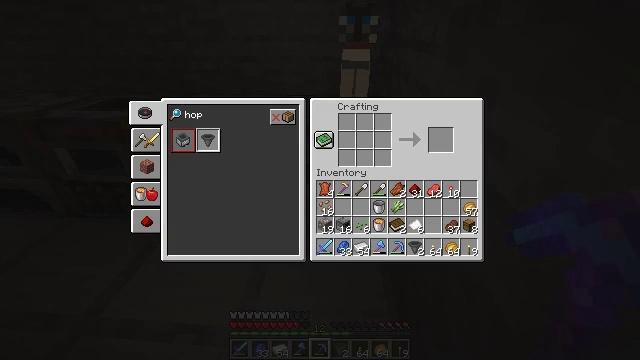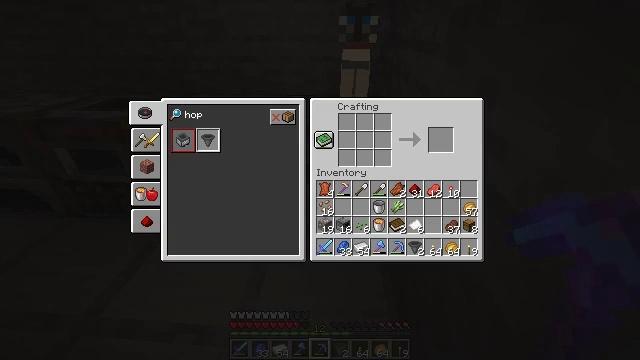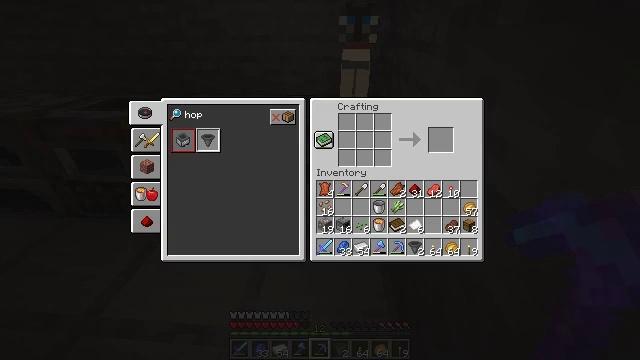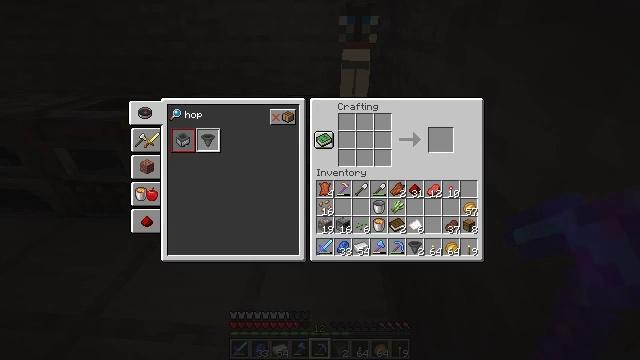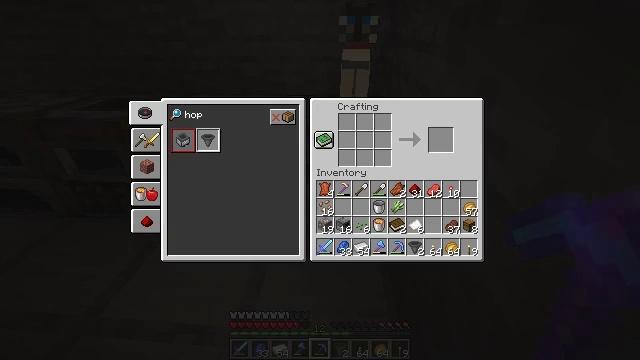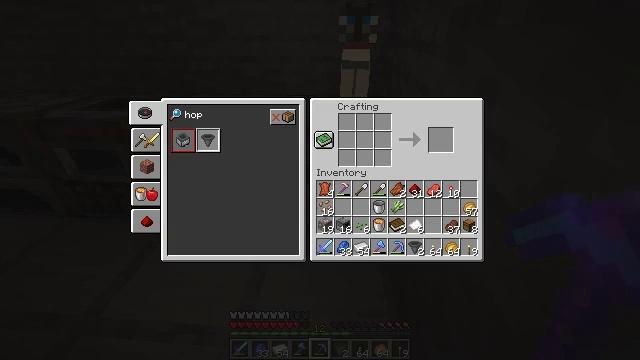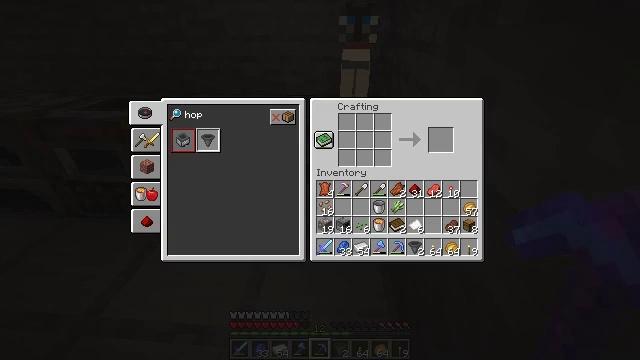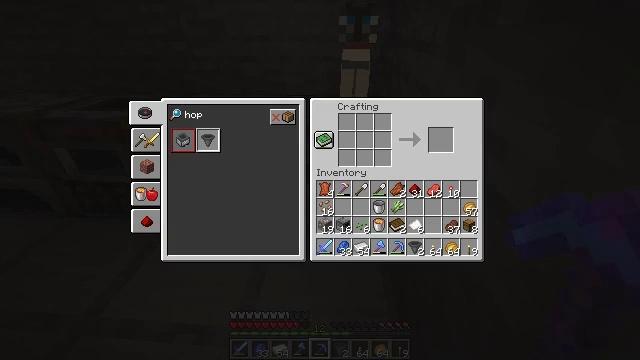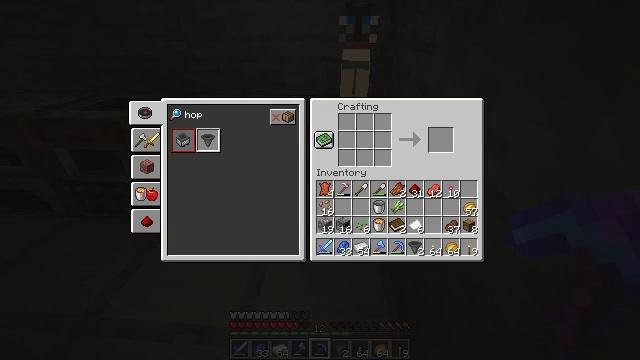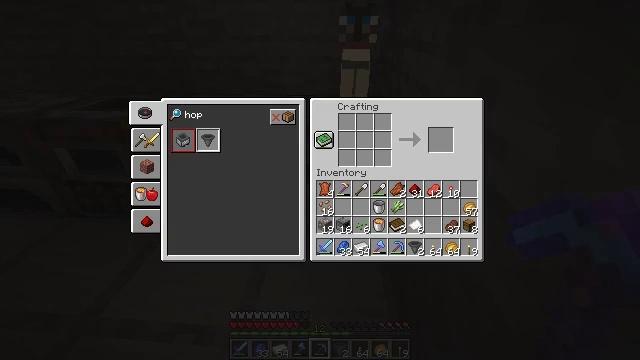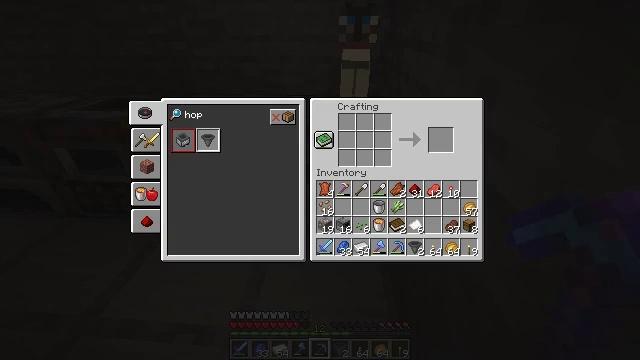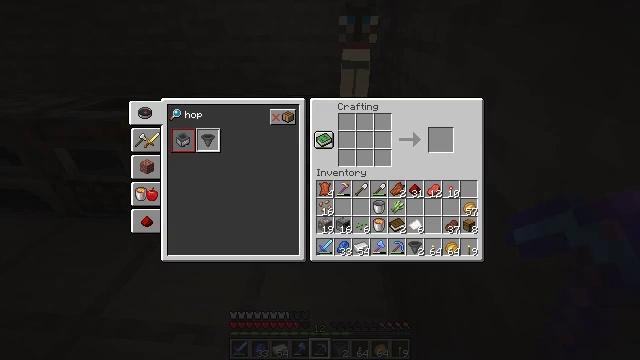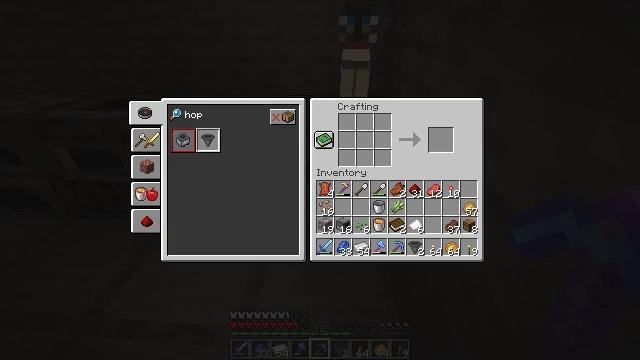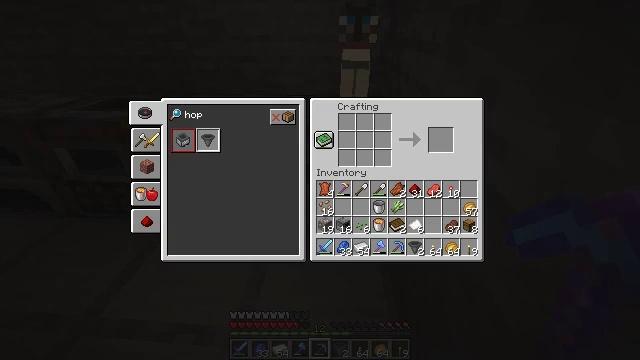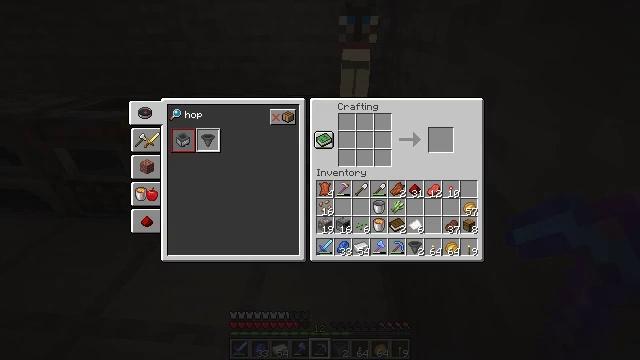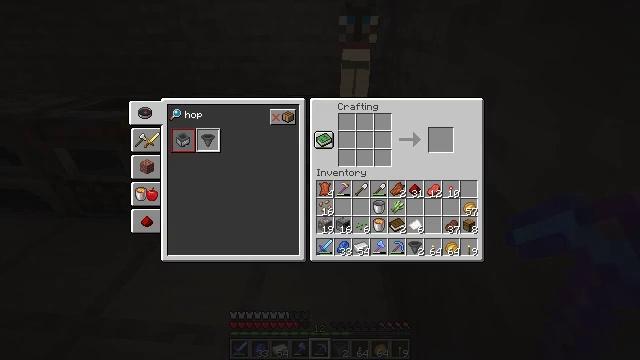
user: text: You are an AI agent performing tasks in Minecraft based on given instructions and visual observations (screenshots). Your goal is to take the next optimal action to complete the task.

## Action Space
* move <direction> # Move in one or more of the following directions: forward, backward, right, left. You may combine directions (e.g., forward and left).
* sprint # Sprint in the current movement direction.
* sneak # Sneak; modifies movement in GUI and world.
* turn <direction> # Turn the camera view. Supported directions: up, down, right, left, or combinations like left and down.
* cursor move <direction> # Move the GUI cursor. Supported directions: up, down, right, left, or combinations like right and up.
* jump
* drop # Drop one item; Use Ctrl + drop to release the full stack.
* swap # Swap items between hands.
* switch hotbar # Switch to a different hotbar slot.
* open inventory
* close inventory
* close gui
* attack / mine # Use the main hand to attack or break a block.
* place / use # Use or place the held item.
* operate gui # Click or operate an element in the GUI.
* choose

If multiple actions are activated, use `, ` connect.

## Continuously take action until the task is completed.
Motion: motion action
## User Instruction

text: Open the crafting table and craft a minecart with iron ingots.
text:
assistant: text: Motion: no_op
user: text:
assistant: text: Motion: no_op
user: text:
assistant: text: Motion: no_op
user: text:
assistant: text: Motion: no_op
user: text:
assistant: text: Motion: no_op
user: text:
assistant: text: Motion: no_op
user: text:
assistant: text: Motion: no_op
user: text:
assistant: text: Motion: no_op
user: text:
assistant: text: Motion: no_op
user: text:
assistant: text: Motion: no_op
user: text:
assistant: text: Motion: no_op
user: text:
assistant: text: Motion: no_op
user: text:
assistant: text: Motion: no_op
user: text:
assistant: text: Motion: no_op
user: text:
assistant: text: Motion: no_op
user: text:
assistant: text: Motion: no_op
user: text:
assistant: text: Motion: no_op
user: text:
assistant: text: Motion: no_op
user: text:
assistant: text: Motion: no_op
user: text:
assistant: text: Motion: no_op
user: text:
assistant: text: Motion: no_op
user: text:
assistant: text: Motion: no_op
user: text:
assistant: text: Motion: no_op
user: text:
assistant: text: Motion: no_op
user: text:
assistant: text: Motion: no_op
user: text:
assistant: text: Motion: no_op
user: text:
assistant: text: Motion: no_op
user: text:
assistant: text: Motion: no_op
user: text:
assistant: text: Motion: no_op
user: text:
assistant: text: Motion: no_op